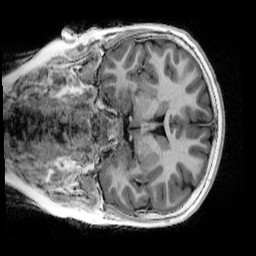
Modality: UNIT1_denoised
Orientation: coronal
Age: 9
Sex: male
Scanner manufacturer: siemens
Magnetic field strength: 3 T
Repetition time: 4 s
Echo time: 0.00303 s